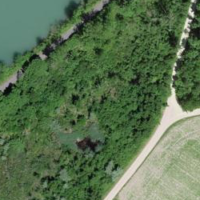
EUNIS habitat code: 45
Species observed at this site:
Prunus padus